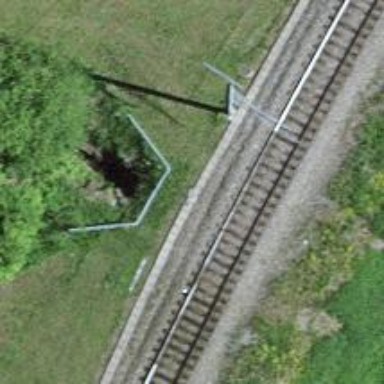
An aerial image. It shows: Single-track electrified railway with contact line.